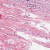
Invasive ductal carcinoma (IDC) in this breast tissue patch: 0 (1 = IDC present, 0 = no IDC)